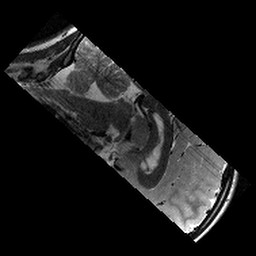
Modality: T2w
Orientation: sagittal
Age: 10
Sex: male
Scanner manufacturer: siemens
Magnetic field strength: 3 T
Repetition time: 9.23 s
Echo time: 0.067 s